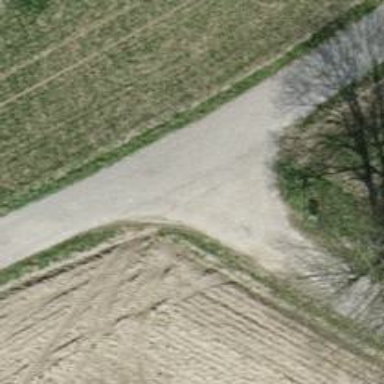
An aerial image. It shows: Agricultural vehicle track with grade2 tracktype.